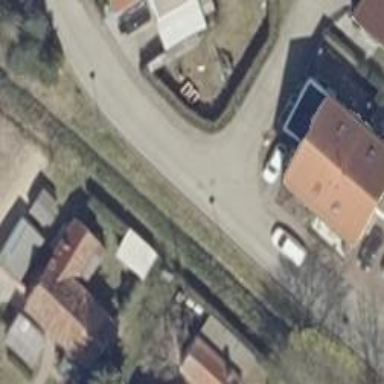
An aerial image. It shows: Residential road.